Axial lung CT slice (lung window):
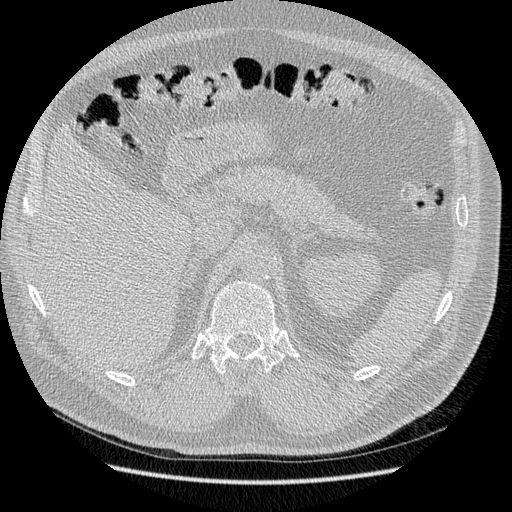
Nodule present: no